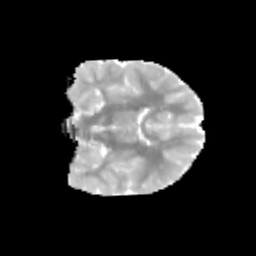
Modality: MD
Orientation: coronal
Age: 9
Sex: male
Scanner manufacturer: siemens
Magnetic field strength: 3 T
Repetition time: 3.8 s
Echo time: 0.07 s